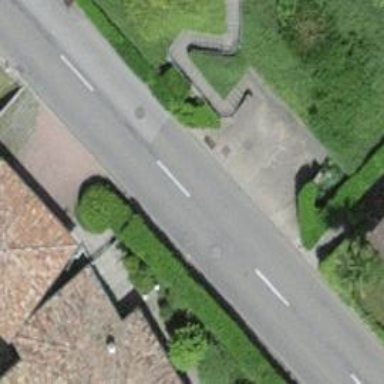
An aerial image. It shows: Bus stop with shelter. It is platform for public transport.